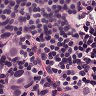
Metastatic tissue present: yes